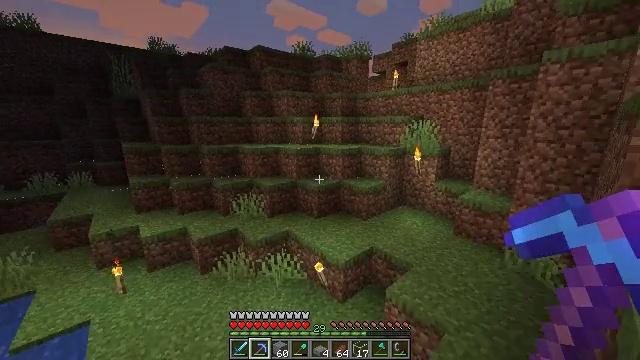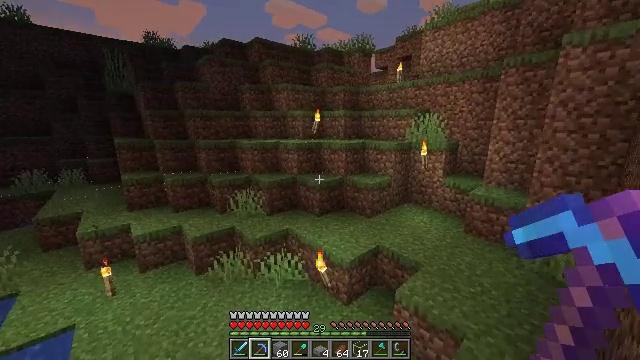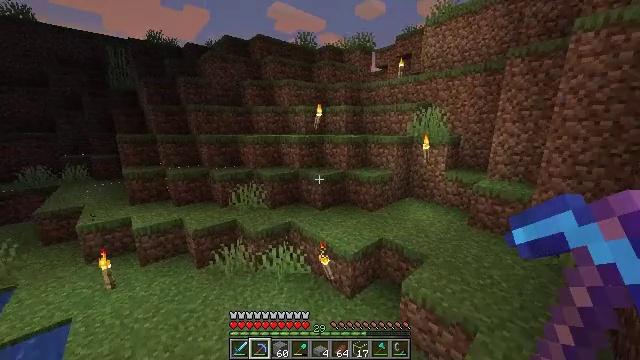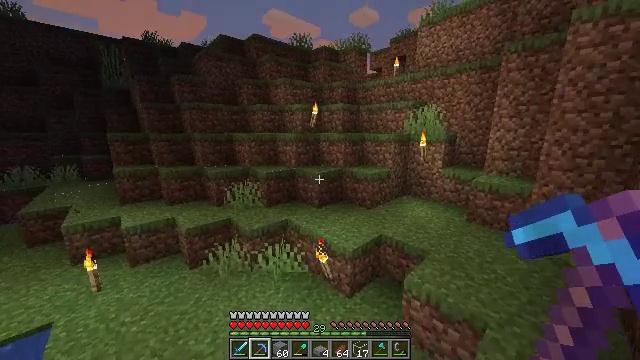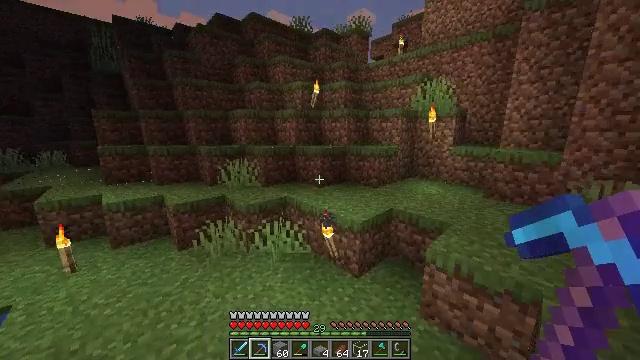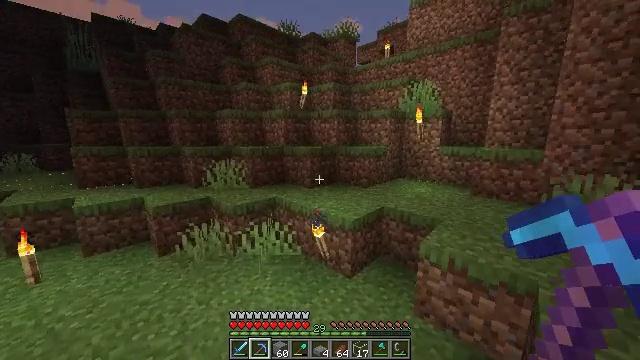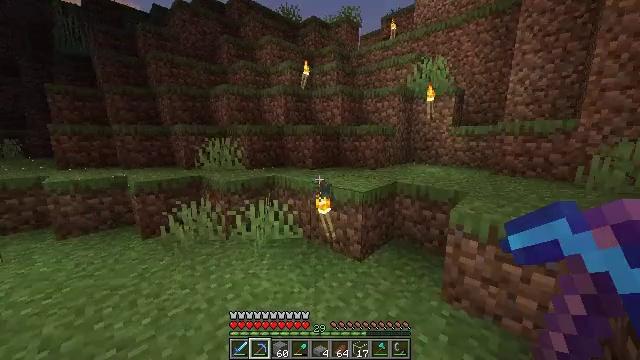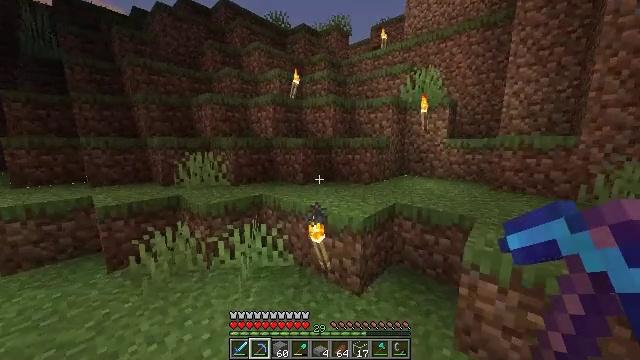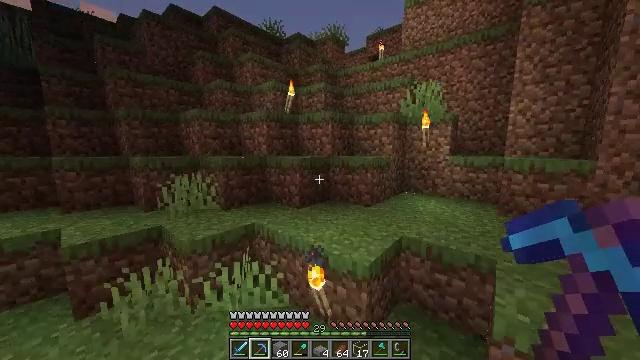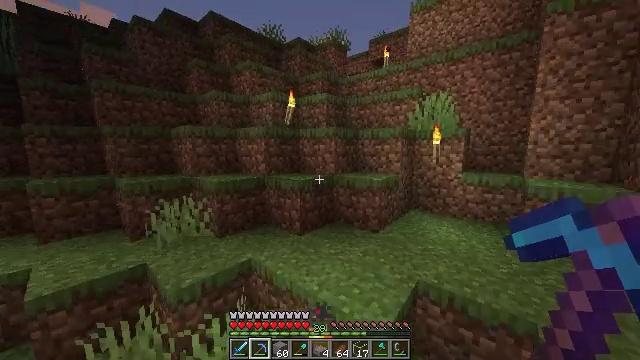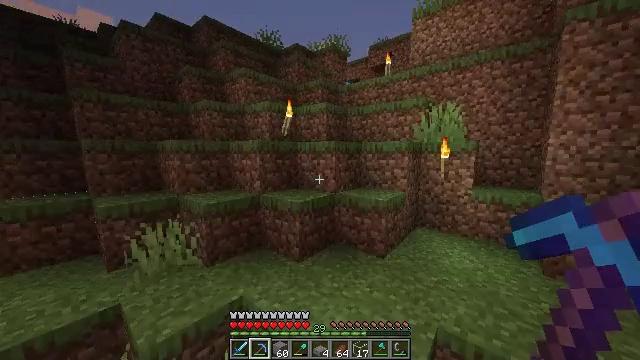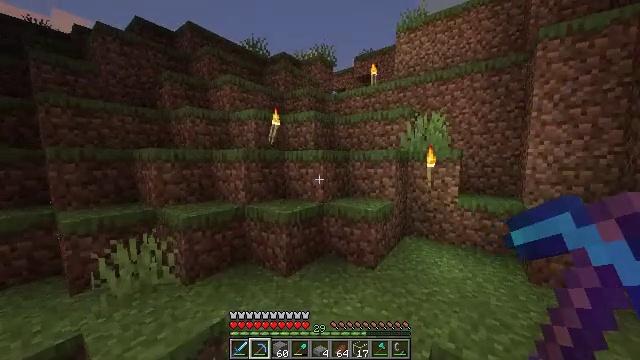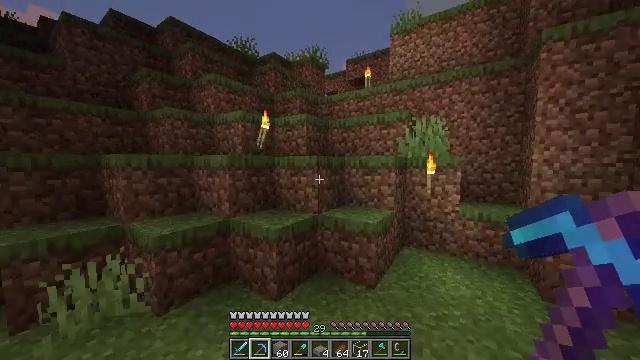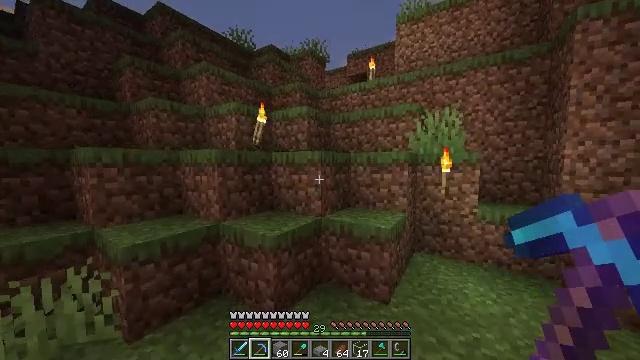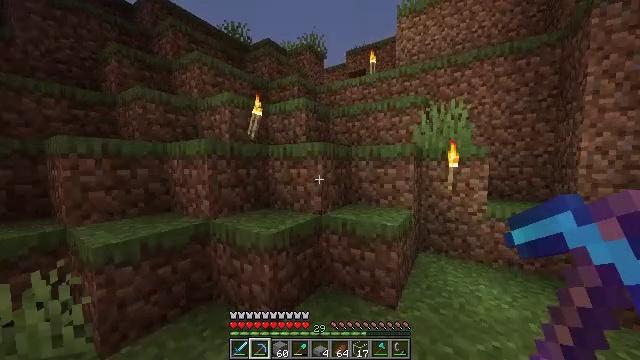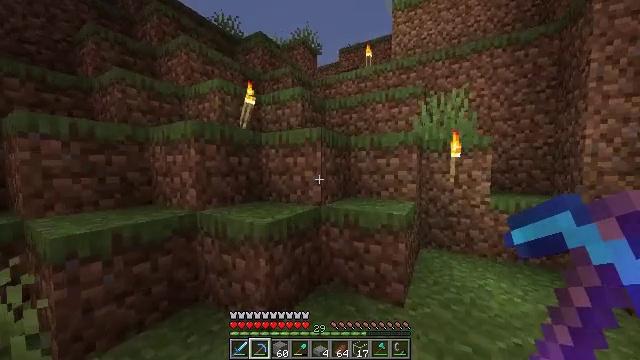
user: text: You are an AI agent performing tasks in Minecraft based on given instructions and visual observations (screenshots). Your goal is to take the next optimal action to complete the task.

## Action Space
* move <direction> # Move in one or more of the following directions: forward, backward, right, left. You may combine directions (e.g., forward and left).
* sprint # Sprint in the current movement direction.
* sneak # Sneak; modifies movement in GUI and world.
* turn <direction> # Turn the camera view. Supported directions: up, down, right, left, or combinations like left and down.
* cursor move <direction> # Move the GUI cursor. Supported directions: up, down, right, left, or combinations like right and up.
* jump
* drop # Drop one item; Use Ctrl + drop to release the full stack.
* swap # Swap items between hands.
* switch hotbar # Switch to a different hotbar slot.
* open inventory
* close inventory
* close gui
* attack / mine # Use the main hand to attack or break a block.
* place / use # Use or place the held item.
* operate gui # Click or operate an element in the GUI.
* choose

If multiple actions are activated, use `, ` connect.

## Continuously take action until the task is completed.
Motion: motion action
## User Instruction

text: craft item air
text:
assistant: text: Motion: move forward, sprint, jump
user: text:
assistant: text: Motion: move forward, sprint, jump
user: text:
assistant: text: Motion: move forward, sprint, turn right, jump
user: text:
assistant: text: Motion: move forward, sprint, jump
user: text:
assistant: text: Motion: move forward, sprint, turn right and up, jump
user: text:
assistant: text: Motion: move forward, sprint, jump
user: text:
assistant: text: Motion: move forward, sprint, turn right and up, jump
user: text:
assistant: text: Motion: move forward, sprint, turn right and up, jump
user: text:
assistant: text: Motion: move forward, sprint, jump
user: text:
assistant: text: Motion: move forward, sprint, jump
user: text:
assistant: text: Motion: move forward, sprint, turn right and up, jump
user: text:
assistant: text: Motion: move forward, sprint, turn right, jump
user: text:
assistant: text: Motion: move forward, sprint, jump
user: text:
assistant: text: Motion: move forward, sprint, jump
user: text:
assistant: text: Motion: move forward, sprint, turn right, jump
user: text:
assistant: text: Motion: move forward, sprint, turn right and up, jump
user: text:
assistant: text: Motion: move forward, sprint, turn right and up, jump
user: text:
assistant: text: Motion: move forward, sprint, turn right, jump
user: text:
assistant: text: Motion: move forward, sprint, jump
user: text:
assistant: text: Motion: move forward, sprint, jump
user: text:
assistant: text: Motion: move forward, sprint, jump
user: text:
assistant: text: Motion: move forward and move right, sprint, jump
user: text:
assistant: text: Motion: move forward and move right, sprint, jump
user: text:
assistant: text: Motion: move forward and move right, sprint, jump
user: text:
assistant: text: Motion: move forward and move right, sprint, jump
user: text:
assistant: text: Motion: move forward, sprint, jump
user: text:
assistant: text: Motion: move forward, sprint, jump
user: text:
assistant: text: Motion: move forward, sprint, jump
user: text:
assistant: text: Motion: move forward, sprint, jump
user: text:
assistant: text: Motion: move forward, sprint, jump